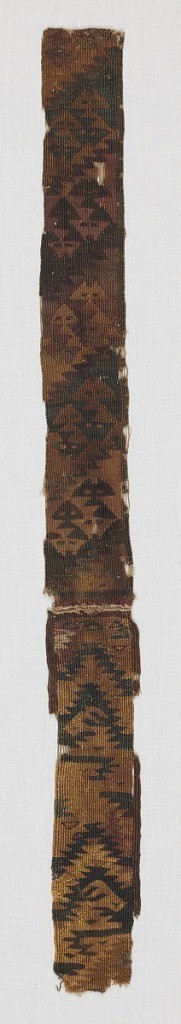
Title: Band
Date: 18th century (crossed out and marked 'L. C. Coast')
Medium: wool Technique: slit tapestry, use of non-horizontal wefts; long slits up the side are sewn together; warp selvage at one end of each fragment; sides: ragged, some intact
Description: Narrow band in dark red, black and shades of brown and tan. Pattern shows intricate step design.